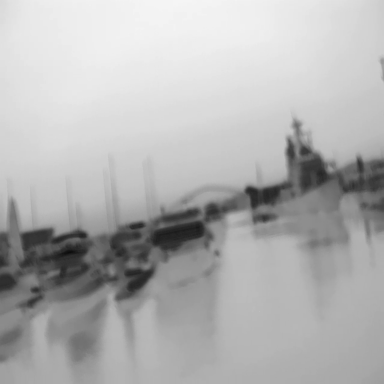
There are five objects shown in the infrared image, including three canoes, a warship, and a sailboat.